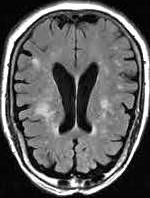
Label: notumor